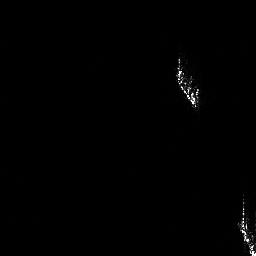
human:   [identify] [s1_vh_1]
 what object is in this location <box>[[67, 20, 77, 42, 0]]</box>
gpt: <ref>1 medium ship at the right</ref>

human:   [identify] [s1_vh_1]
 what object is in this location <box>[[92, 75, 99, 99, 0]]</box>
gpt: <ref>1 medium ship at the bottom right</ref>